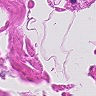
Metastatic tissue present: no